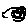
Label: star